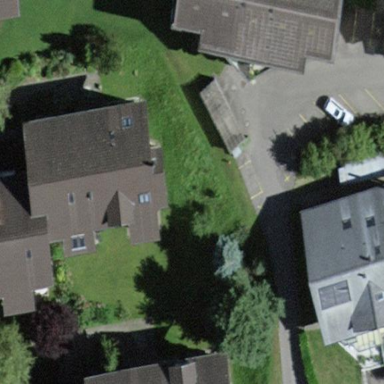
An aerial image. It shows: Residential building with gabled roof.